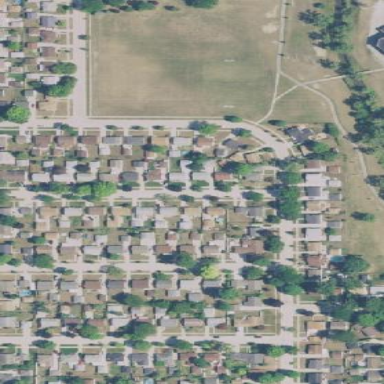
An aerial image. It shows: Residential area composed of single-family homes.